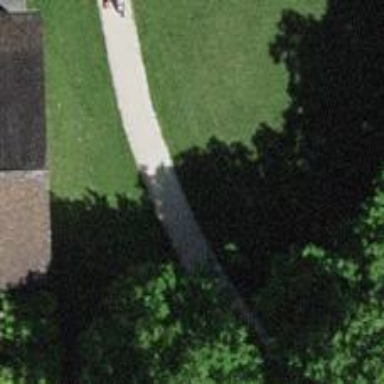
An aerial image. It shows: Brown bench in the vicinity.